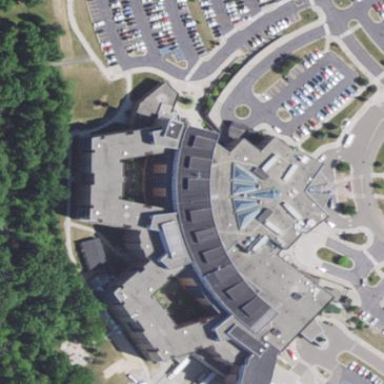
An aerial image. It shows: Hospital building.